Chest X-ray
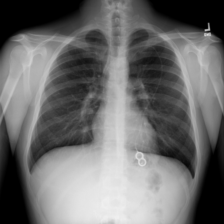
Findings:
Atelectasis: negative
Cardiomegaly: negative
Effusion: negative
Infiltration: negative
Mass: negative
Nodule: negative
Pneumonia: negative
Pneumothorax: negative
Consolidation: negative
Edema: negative
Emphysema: negative
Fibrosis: negative
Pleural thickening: negative
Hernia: negative